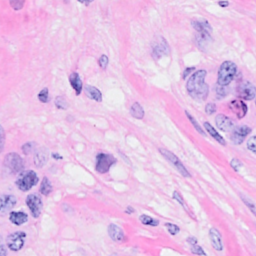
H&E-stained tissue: Breast